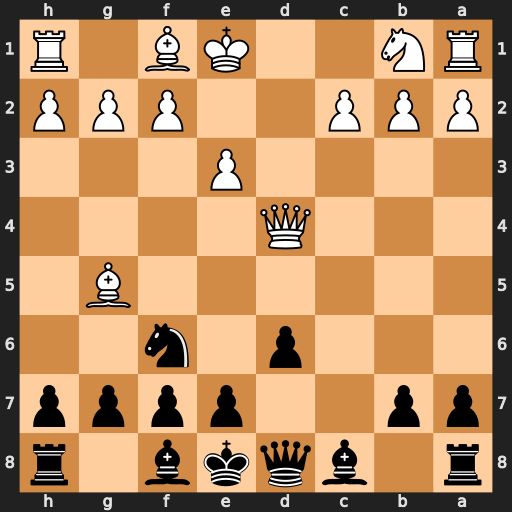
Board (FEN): r1bqkb1r/pp2pppp/3p1n2/6B1/3Q4/4P3/PPP2PPP/RN2KB1R
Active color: b
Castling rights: KQkq
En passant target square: -
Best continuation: Qa5+ Nc3 Qxg5